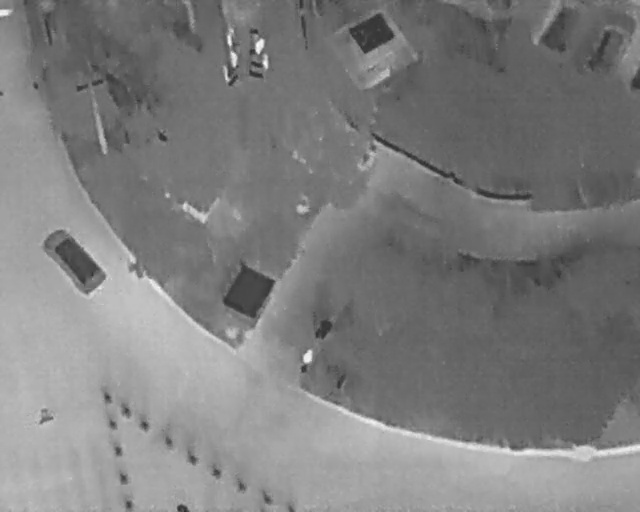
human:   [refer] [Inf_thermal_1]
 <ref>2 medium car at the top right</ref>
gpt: <box>[[82, 0, 91, 10, 2], [89, 5, 100, 11, 26]]</box>